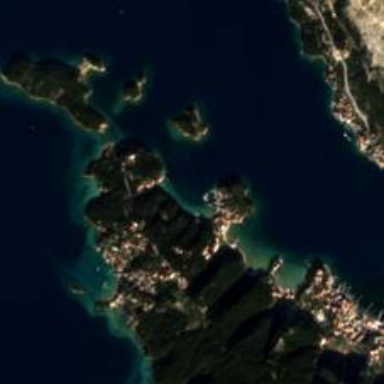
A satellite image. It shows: Beautiful bay with natural surroundings.